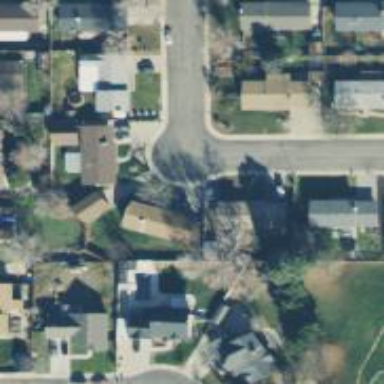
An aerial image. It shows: Asphalt road in residential area.